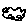
Label: cloud